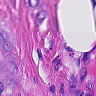
Metastatic tissue present: yes